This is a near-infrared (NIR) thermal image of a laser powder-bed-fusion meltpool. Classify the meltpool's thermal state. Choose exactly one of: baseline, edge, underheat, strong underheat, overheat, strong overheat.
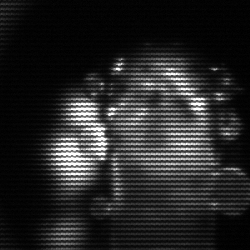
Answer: strong underheat